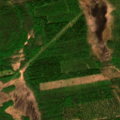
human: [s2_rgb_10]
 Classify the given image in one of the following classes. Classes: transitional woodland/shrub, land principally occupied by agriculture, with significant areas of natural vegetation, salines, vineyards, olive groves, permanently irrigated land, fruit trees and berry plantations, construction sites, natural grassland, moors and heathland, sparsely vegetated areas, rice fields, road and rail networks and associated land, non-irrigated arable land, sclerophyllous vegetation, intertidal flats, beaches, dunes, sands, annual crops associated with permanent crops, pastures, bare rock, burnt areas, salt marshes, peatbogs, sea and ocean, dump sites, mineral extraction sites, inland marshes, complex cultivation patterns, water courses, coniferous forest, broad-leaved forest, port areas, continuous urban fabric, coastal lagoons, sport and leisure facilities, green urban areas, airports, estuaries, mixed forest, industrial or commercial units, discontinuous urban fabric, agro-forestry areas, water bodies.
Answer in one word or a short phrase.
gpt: mixed forest, transitional woodland/shrub, peatbogs